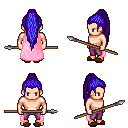
a pixel art fantasy rpg character, male body template, human, light skin, pink cape, magenta pants, blue extra-long topknot hairstyle, brown slippers, spear, four views (front, back, left, right), 2x2 character sprite sheet, small pixel art, hard edges, no anti-aliasing